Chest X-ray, PA view. Patient: 45 years old, sex M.
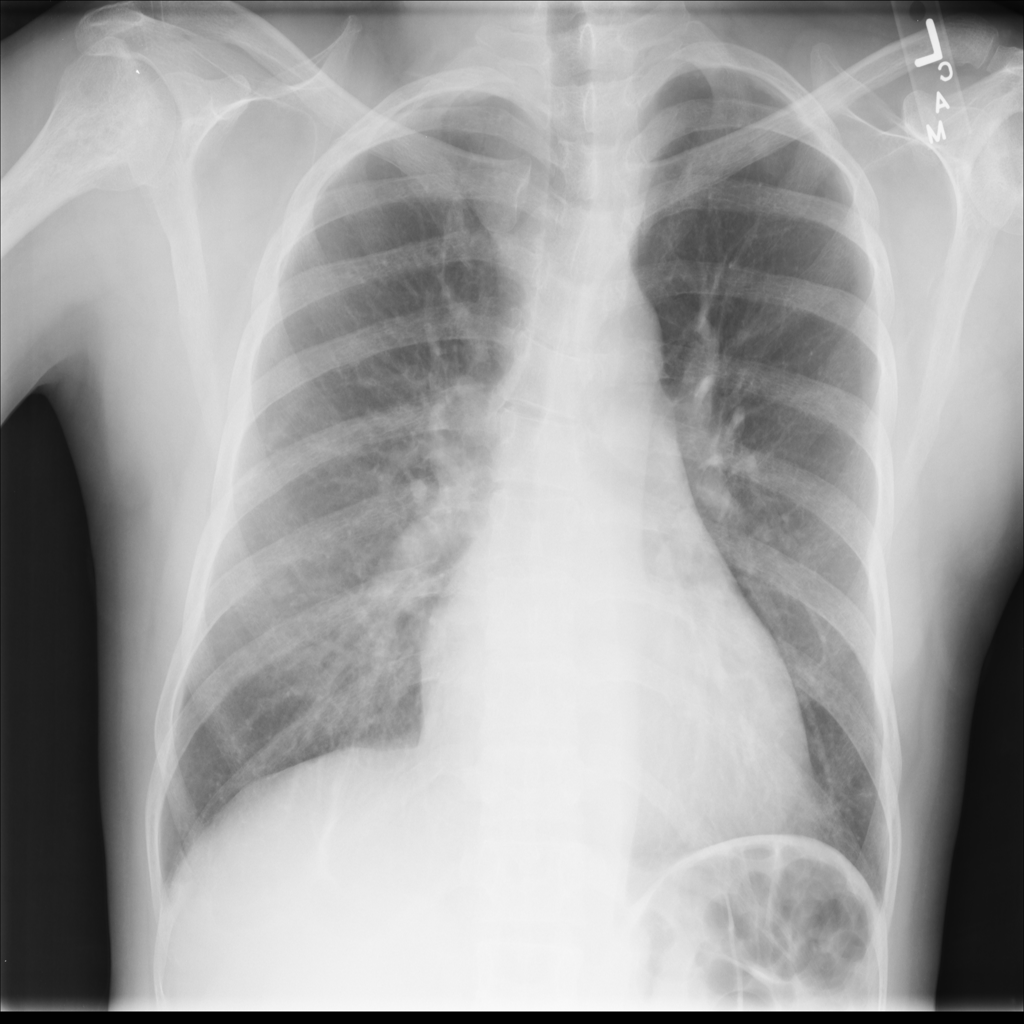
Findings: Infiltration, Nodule